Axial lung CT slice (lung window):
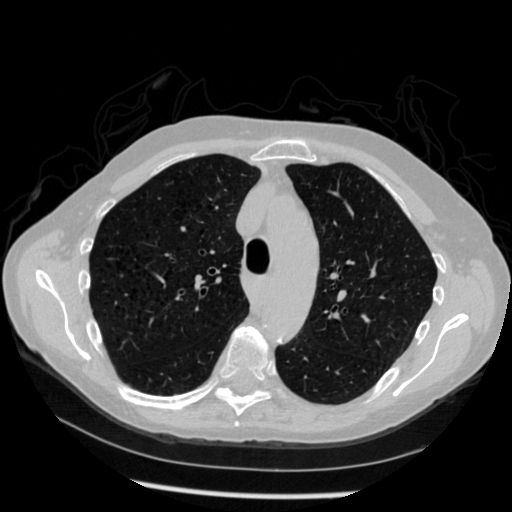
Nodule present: no